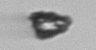
Label: detritus_transparent